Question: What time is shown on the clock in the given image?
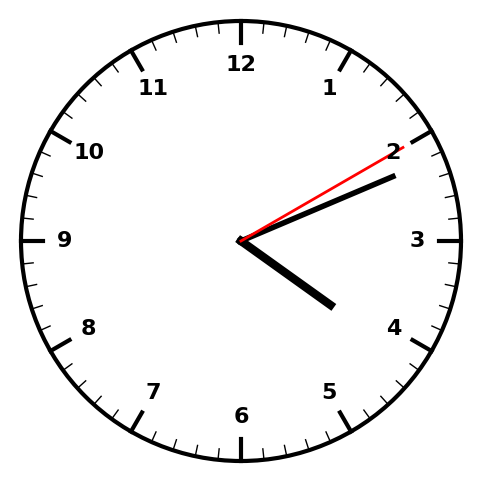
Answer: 04:11:10